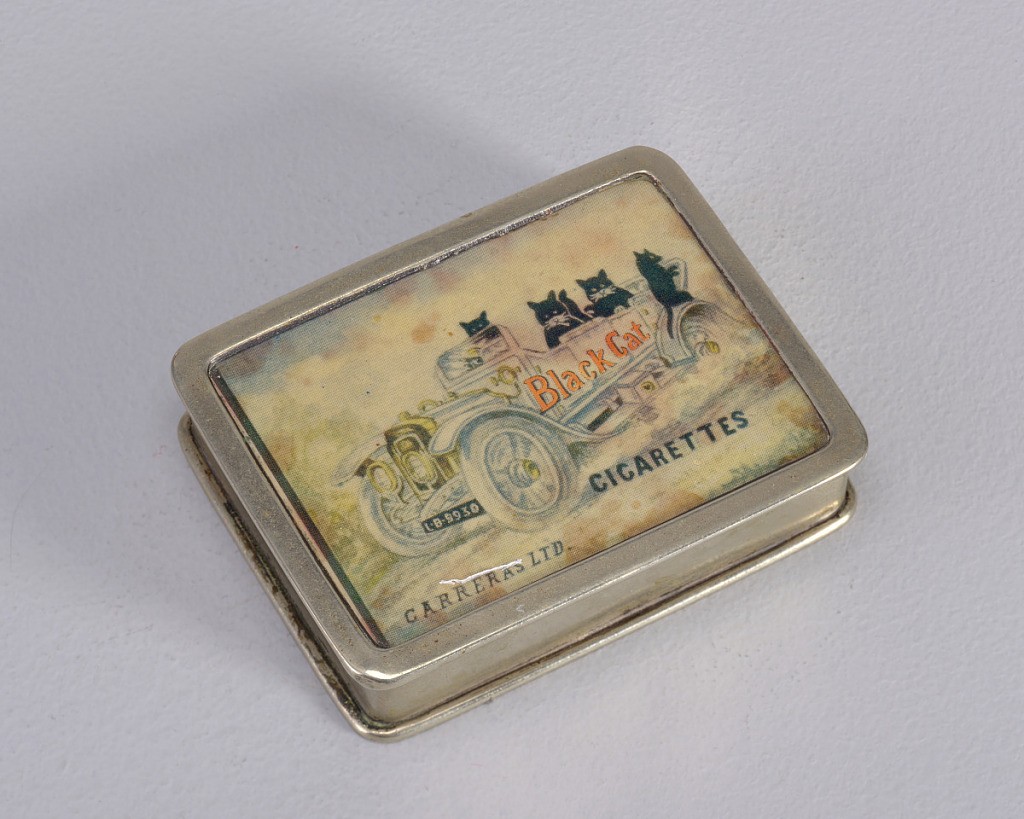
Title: Matchsafe
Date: after 1904
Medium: Plated metal
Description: Black Cat Cigarettes